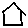
Label: house